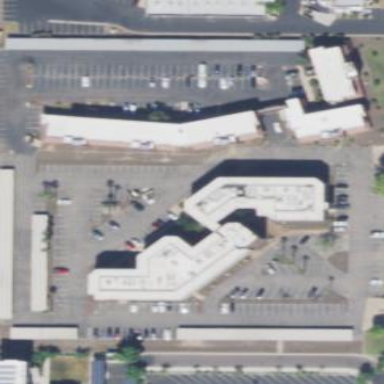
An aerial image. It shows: Office building.